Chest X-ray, PA view. Patient: 45 years old, sex F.
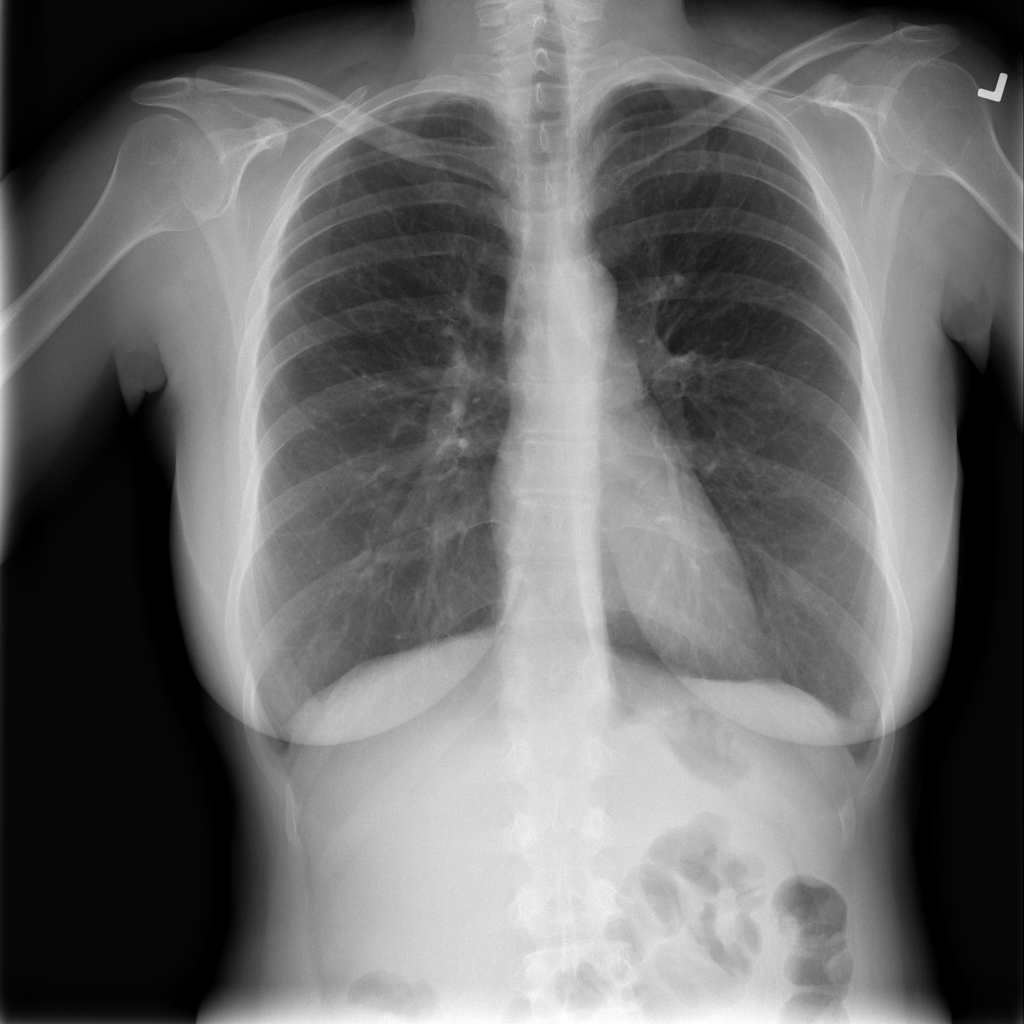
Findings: No Finding